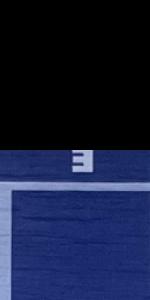
Label: Empty